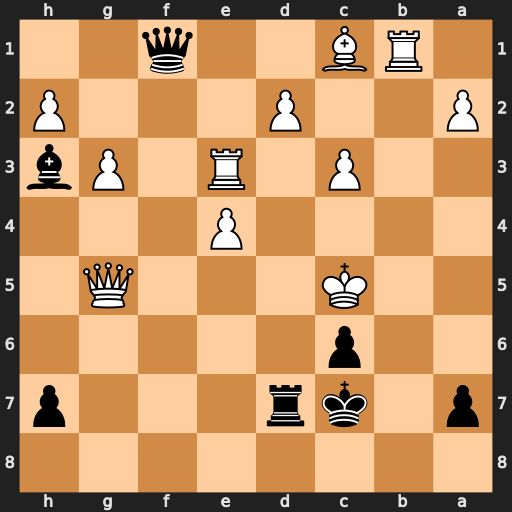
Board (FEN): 8/p1kr3p/2p5/2K3Q1/4P3/2P1R1Pb/P2P3P/1RB2q2
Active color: b
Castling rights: -
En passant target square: -
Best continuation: Qf8+ Kc4 Be6+